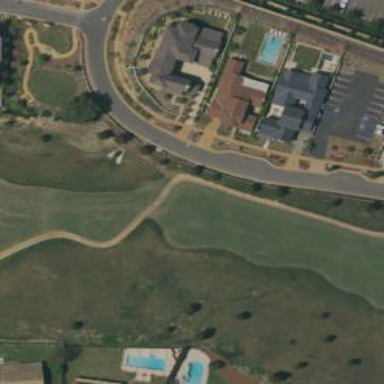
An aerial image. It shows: Grassy area designated as golf tee.